Question: Having problems with the documentmanager upload trying to upload PDF's.
The problem happens when creating or deleting folders. The get create/deleted in the correct location but the refresh/processing image stays, crashing the tool from navigating the folder structure. See screen shot:

There is a Javascript error :
'''
this._clientParameters.get_value is not a function
'''
CODE
'''
FileManagerDialogParameters documentManagerParameters = new FileManagerDialogParameters();
documentManagerParameters.ViewPaths = new string[] { uploadPath };
documentManagerParameters.UploadPaths = new string[] { uploadPath };
documentManagerParameters.DeletePaths = new string[] { uploadPath };
documentManagerParameters.SearchPatterns = pattern;
documentManagerParameters.MaxUploadFileSize = maxFileSize;
if (string.IsNullOrEmpty(dialog))
{
// use a default
dialog = "~/modules/uploadcentre/dialogs/default/";
}
documentManagerParameters["ExternalDialogsPath"] = dialog;
DialogDefinition documentManager = new DialogDefinition(typeof(DocumentManagerDialog), documentManagerParameters)
{
ClientCallbackFunction = "DocumentManagerFunction",
Width = Unit.Pixel(694),
Height = Unit.Pixel(440)
};
DialogOpener1.DialogDefinitions.Add("DocumentManager", documentManager);
'''
Telerik.web.ui version 2011.1.519.40
Thanks in advance
Peter
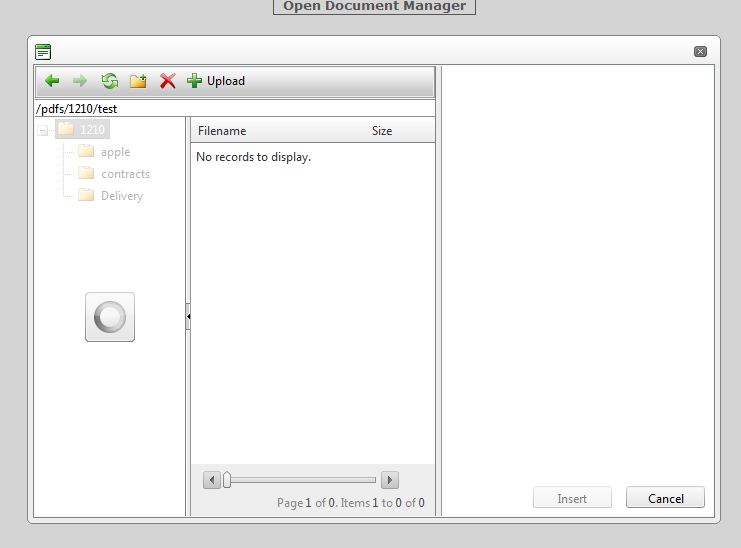
Answer: <URL>